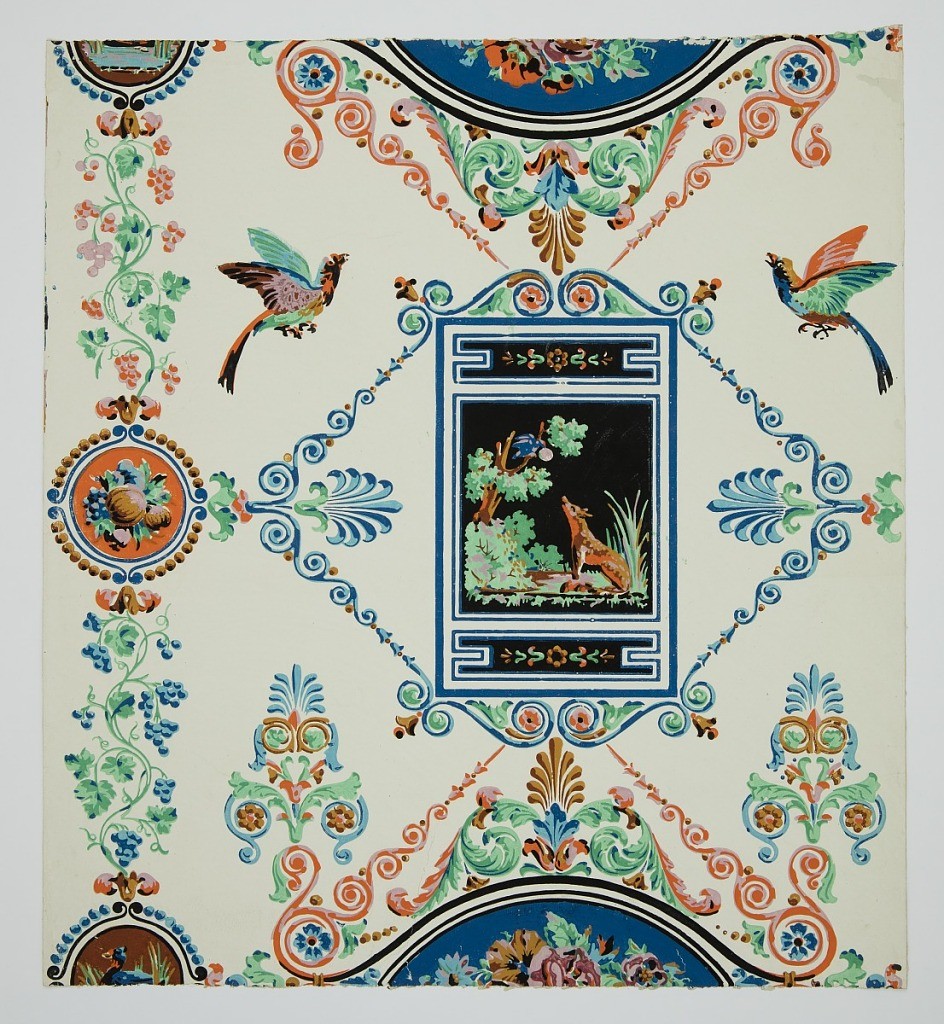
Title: Aesop's Fable: The Fox and the Crow
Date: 1840
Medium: Block-printed paper, polished ground
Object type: Sidewall
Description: In Greek revival style. The fable of the fox and crow depicted in central framed medallion with black background: surmounted by fruit, flowers, grape vines, Greek palmettes, birds, scroll-work. Printed in 9 colors: orange, brown, blue, black and lavender on white satin ground.